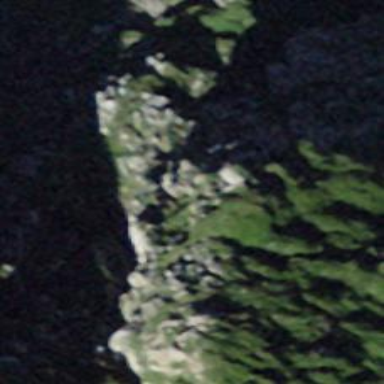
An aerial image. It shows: Cliff in nature.